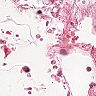
Metastatic tissue present: no